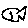
Label: fish